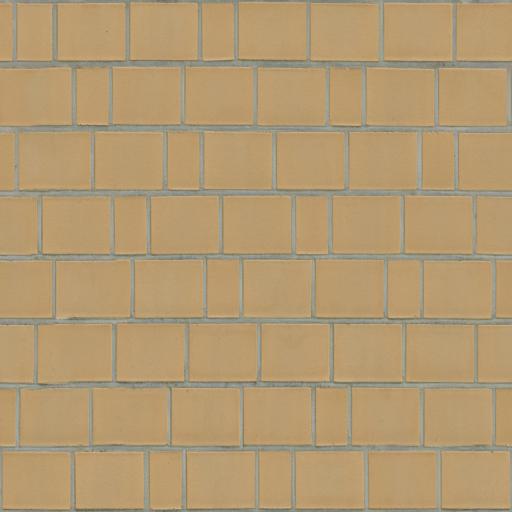
Tags: brick bricks modern wall yellow